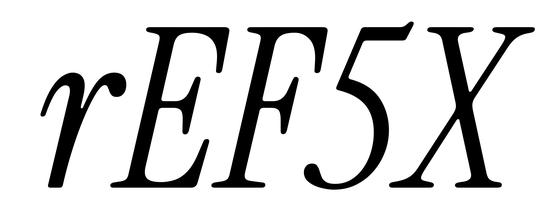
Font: InstrumentSerif-Italic